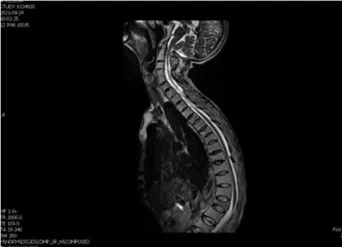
MRI of this patient after therapy. (A) Thoracic kyphosis with multiple vertebral wedgies at T4, T6, T7, T9, L1, and L3.
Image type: radiology (mri)